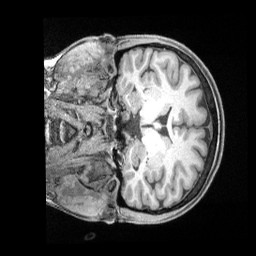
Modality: T1w
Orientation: coronal
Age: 35
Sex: female
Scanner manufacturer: siemens
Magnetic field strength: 3 T
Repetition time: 2 s
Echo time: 0.00211 s